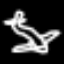
Label: airplane